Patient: sex F, age 37
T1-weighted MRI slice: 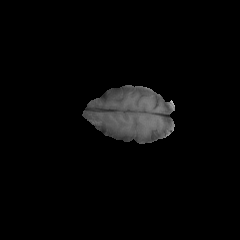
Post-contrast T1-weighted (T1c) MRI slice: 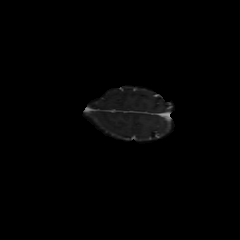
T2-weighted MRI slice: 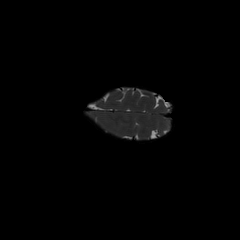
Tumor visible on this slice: no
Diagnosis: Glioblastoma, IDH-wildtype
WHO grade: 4